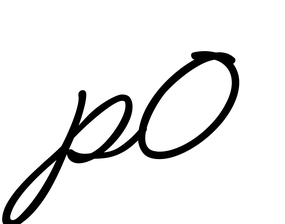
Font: MeowScript-Regular